Aerial crown-view tile of a tropical tree (Barro Colorado Island, Panama), acquired 20250715:
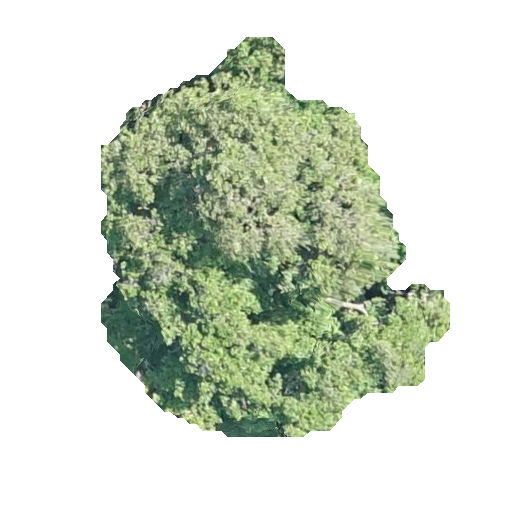
Species: Prioria copaifera
GBIF accepted scientific name: Prioria copaifera
Crown area: 140.419 m²